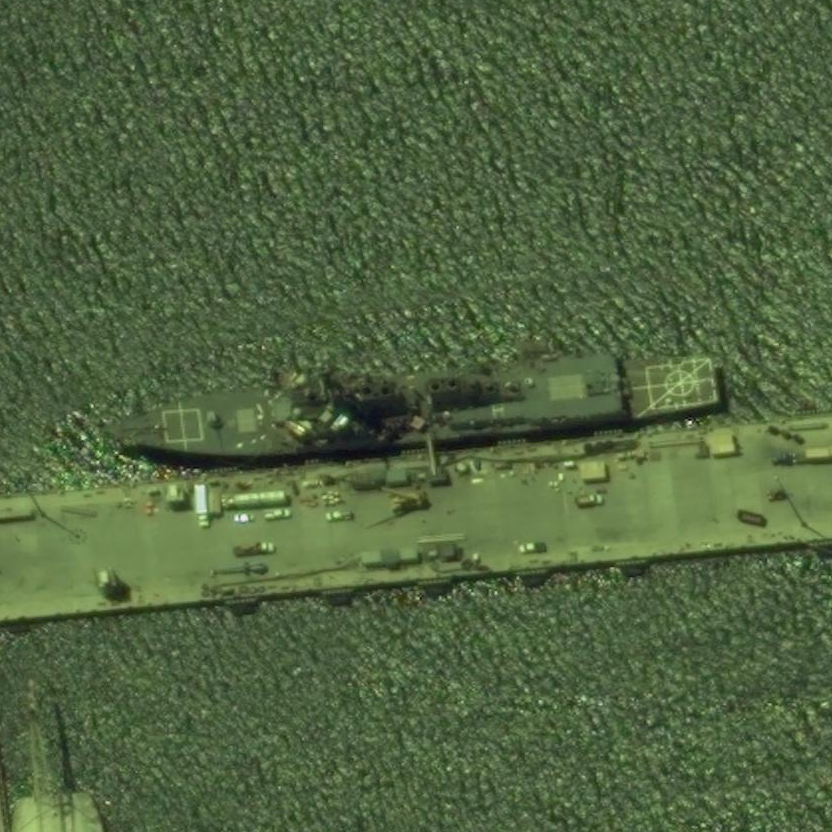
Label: destroyer